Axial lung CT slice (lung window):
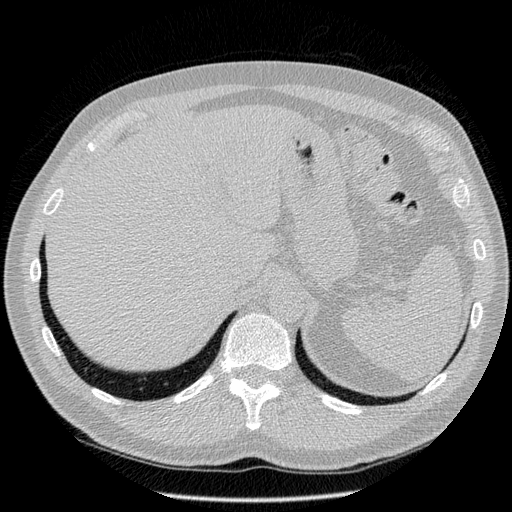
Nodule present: no